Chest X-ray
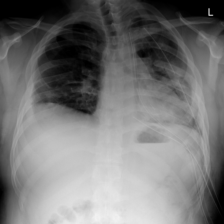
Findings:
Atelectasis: negative
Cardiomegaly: negative
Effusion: negative
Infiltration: negative
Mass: negative
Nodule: negative
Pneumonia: negative
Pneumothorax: positive
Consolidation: negative
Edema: negative
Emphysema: negative
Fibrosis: negative
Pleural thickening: negative
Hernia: negative